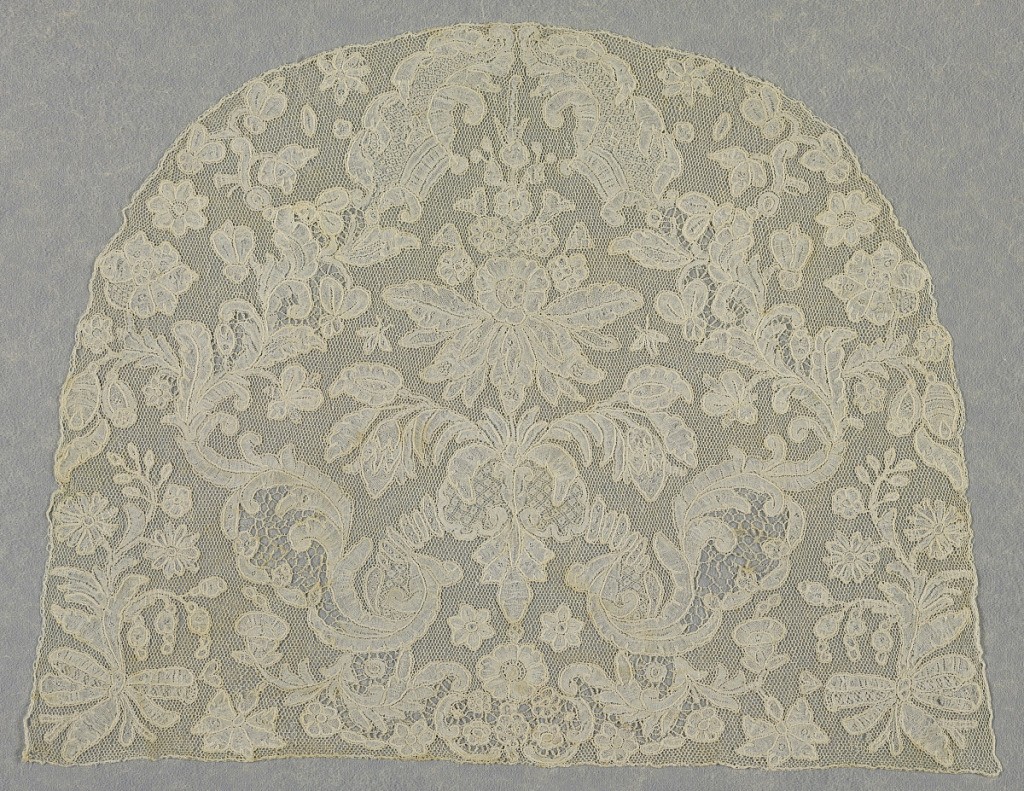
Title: Cap crown
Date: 1740–55
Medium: linen Technique: bobbin lace, Brussels style
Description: Cap crown with a pattern of floral and foliated forms forming a frame for a central, stylized bouquet.